Current action and preconditions to check: trajectory_clear

Your task: For each precondition in the list above, predict whether it will hold at this action.

Consider the current scene as observed from the mobile robot's camera, and analyze the predicted future states of all dynamic agents (e.g., people, animals, vehicles, or any moving entities) within the NEXT SECOND.

IMPORTANT: Only answer "very likely" if you are absolutely certain—based on strong, clear evidence—that a dynamic agent will violate the precondition in the predicted future state. Do NOT answer "very likely" for unlikely, ambiguous, or low-probability risks.

Ask yourself for each precondition: Is there a high probability, with clear and convincing evidence, that the predicted future states of any dynamic agent will interfere with the predicted future state of the currently executing action within the NEXT SECOND, causing that precondition to fail?

Assess the risk level based on these predictions. Use "likely" or "very likely" if motions create a clear risk of interference.

Use "neutral" or "improbable" if agents are nearby but their predicted paths are clearly diverging or non-conflicting.

Failure Risk Categories: "very improbable", "improbable", "neutral", "likely", "very likely"

Answer Format: Output ONLY the probability_of_failure value from these categories: "very improbable", "improbable", "neutral", "likely", "very likely"

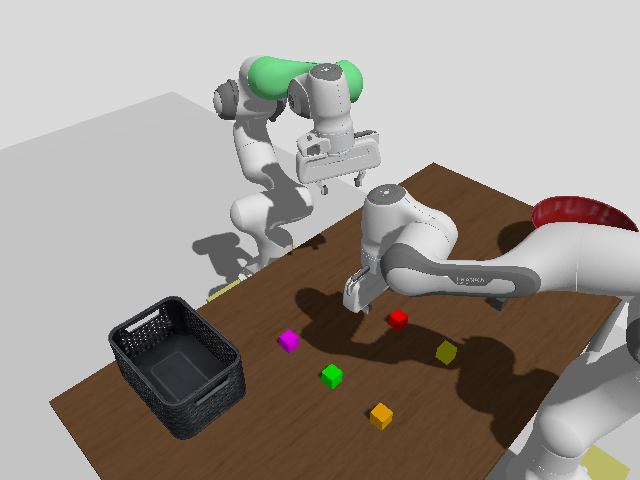

Answer: very improbable